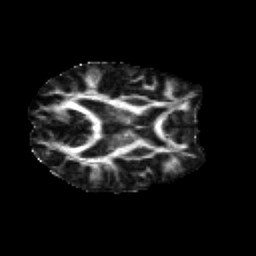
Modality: FA
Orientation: axial
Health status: healthy
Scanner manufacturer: siemens
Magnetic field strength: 3 T
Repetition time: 12 s
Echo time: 0.092 s